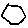
Label: hexagon